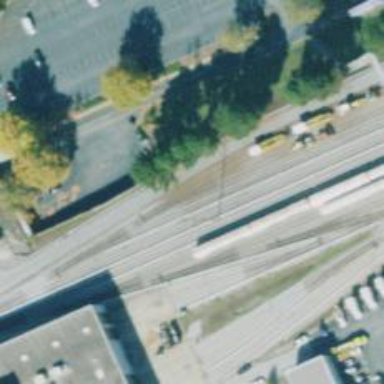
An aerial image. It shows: Electrified rail passing through service yard.